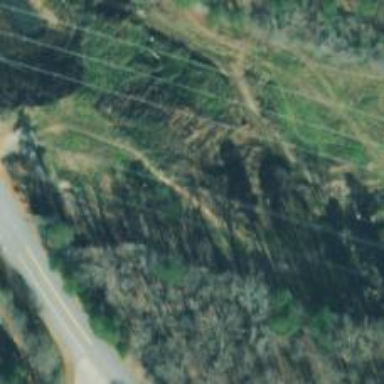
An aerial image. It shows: Power pole.